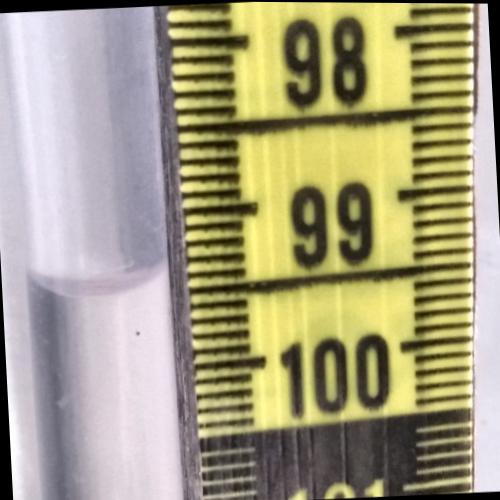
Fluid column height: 99.4 cm